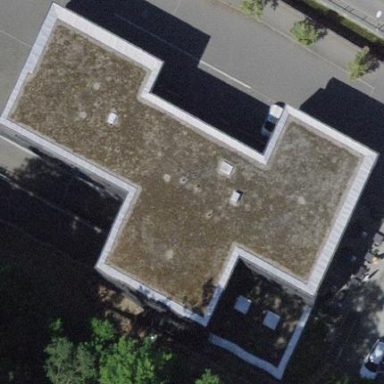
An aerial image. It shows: Building serving as post office.